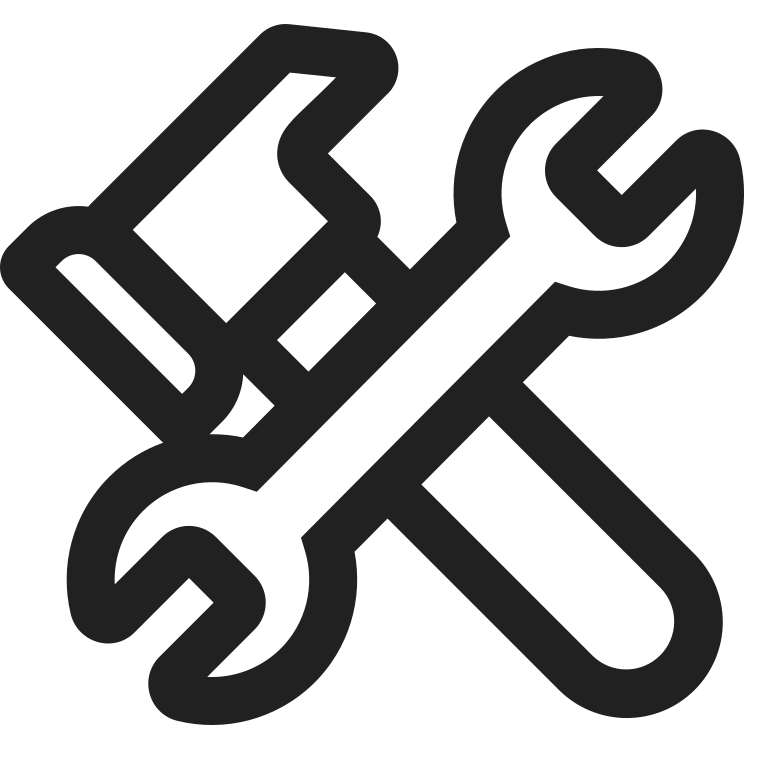
hammer and wrench high contrast